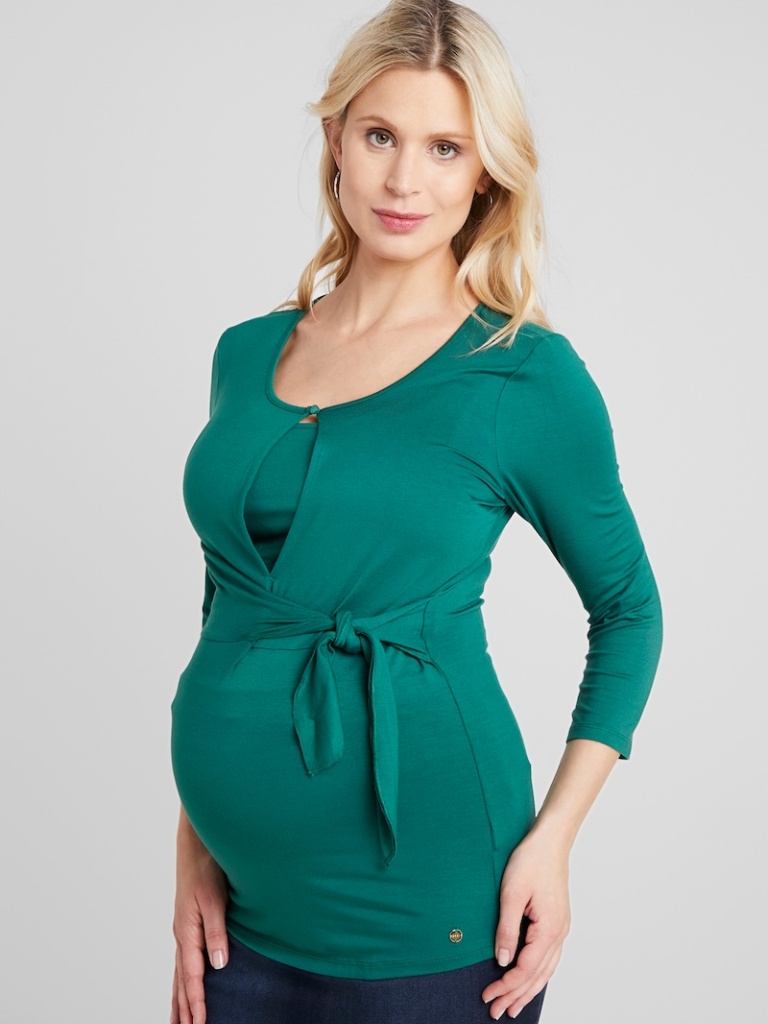
jersey tight a long-sleeved with sleeves down hip length Untucked round tunic